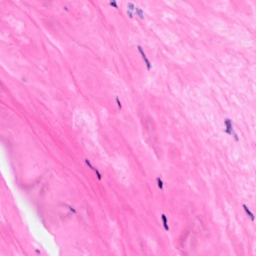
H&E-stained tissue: Breast